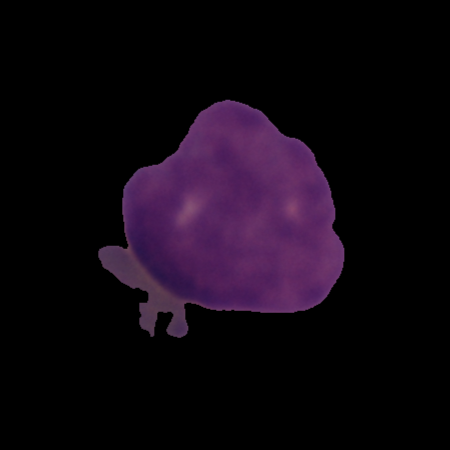
Label: cancer